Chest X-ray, PA view. Patient: 34 years old, sex M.
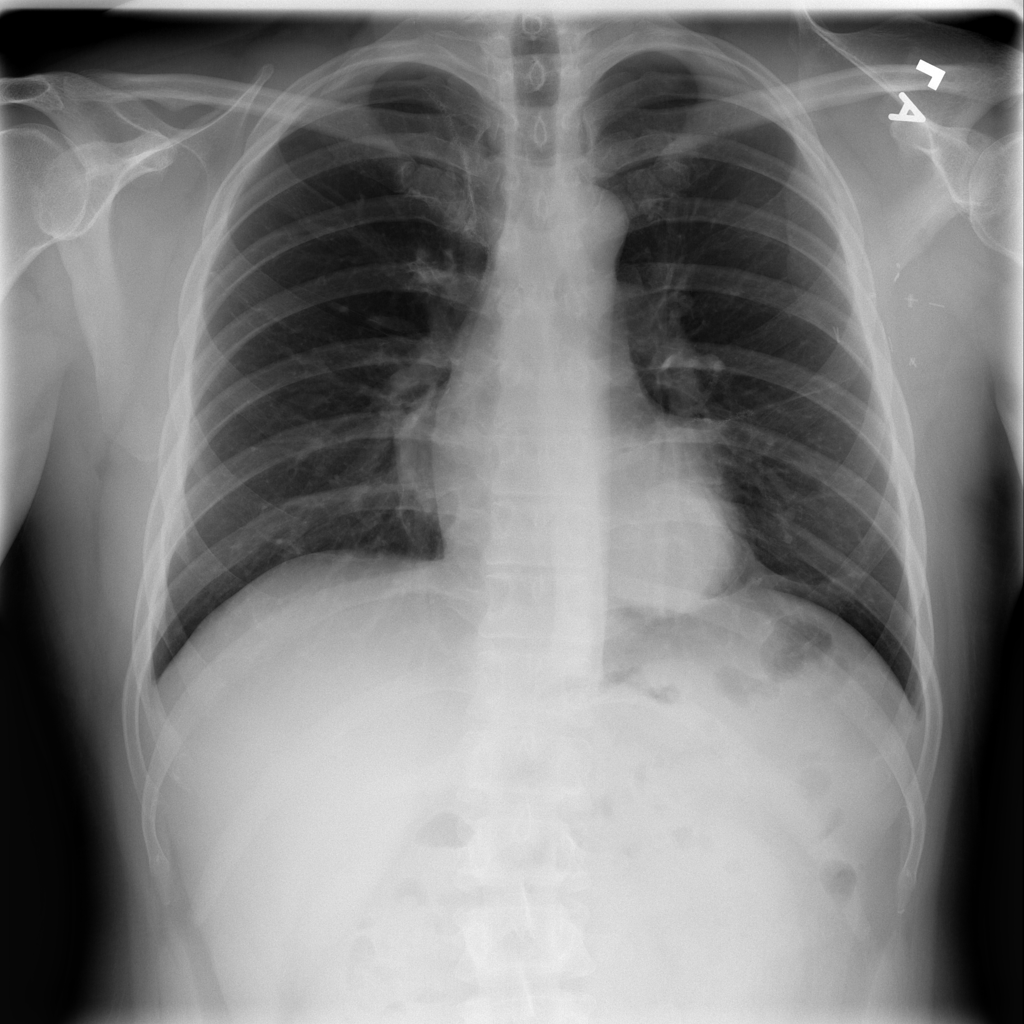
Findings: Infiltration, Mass